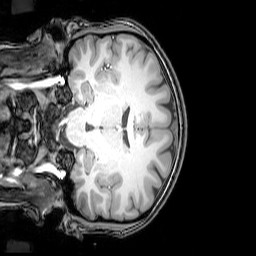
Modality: T1w
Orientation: coronal
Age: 25
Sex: female
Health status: healthy
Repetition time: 0.081 s
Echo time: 0.037 s